Question: I have following html file (1.html) and once I open it in my browser it opens and shows Russian letters correctly. But once I upload it to another server and browse it, it shows Russian letters incorrectly.
What could be the possible problems here?
The content of the html file:
'''
<!DOCTYPE html PUBLIC "-//W3C//DTD XHTML 1.0 Transitional//EN" "http://www.w3.org/TR/xhtml1/DTD/xhtml1-transitional.dtd">
<html>
<head>
<title>Zagolovok saita</title>
<meta http-equiv="Content-Type" content="text/html; charset=utf-8">
</head>
<bod>
<p>Russkii shrift</p>
</body>
</html>
'''
Here is how it is shown:

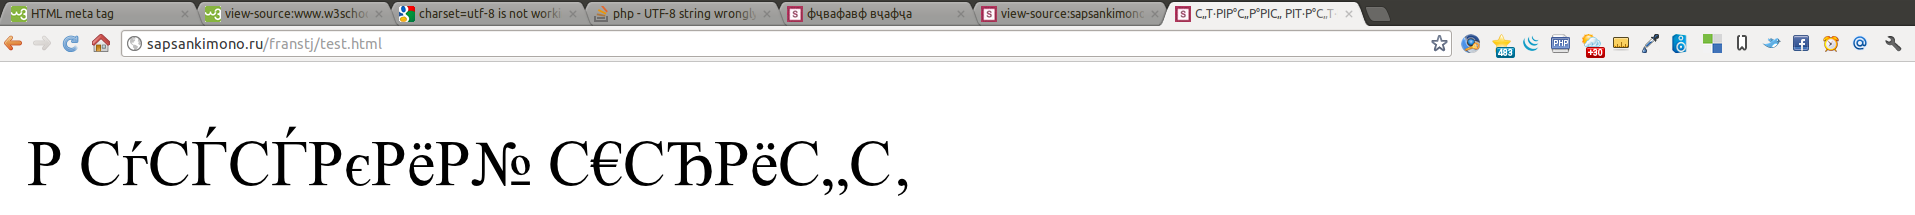
Answer: If the server sends a 'Content-type' header containing a charset the charset specified in that header takes priority over the one specified in the HTML document.
In case you are using Apache you can add the following to a '.htaccess' file to force the correct header:
'''
AddDefaultCharset UTF-8
'''